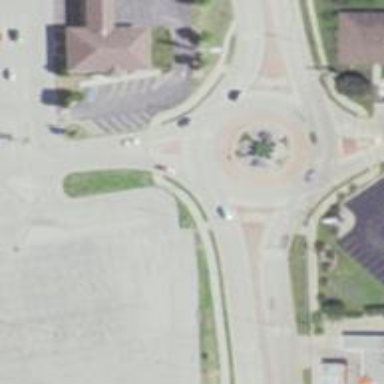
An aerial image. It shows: Secondary road leading to roundabout.